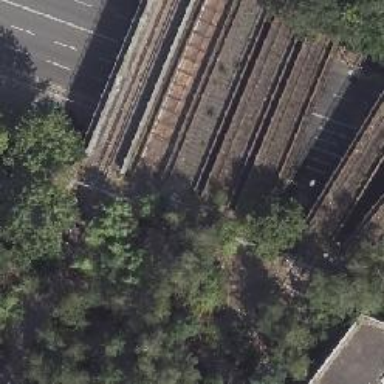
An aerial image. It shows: Abandoned railway.